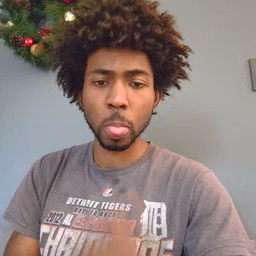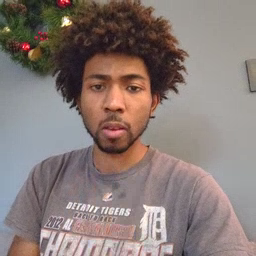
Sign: tongue